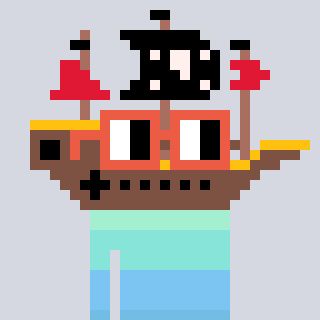
a pixel art character with square orange glasses, a pirateship-shaped head and a bluegrey-colored body on a cool background